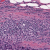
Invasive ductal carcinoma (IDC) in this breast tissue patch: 0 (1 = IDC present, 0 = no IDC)